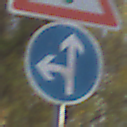
Verkehrszeichen: VorgeschriebeneFahrtrichtungGeradeausOderLinks
Zusatzzeichen oben: Lichtzeichenanlage
Umgebung: Outdoor, Urban
Tageszeit: MorningAfternoon
Wetter: PartlyCloudy
Licht: Natural
Jahreszeit: NotSpecified
Kontrast: MediumContrast